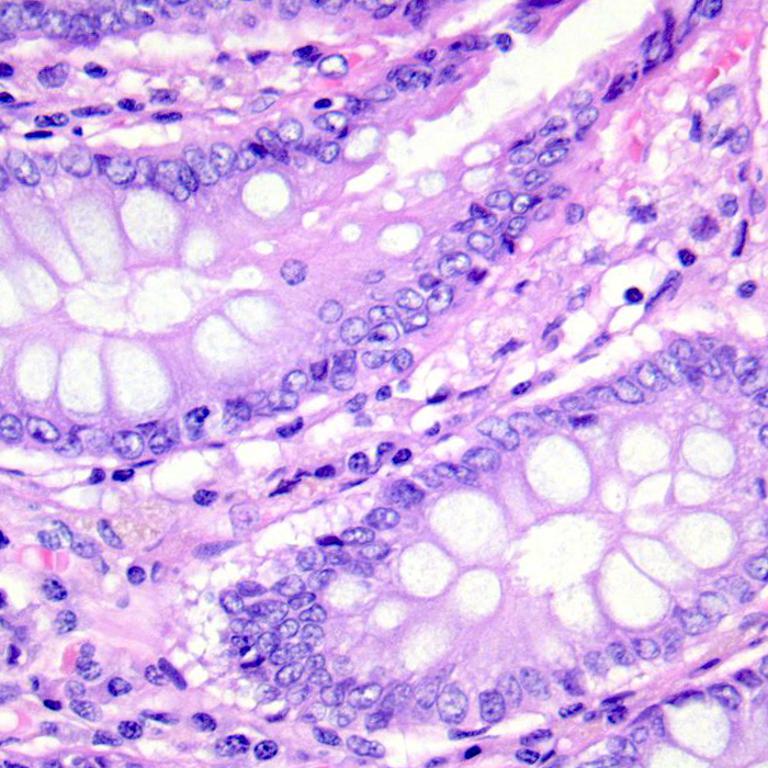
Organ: colon
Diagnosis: benign